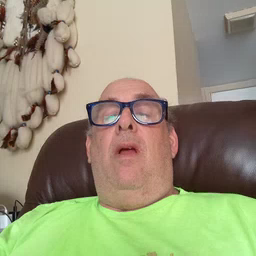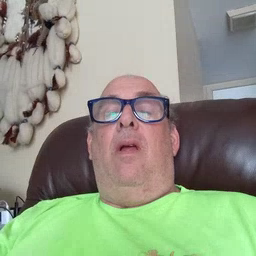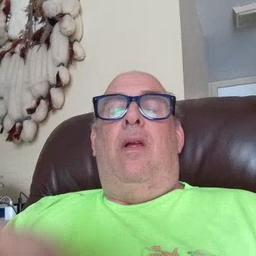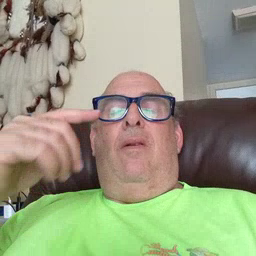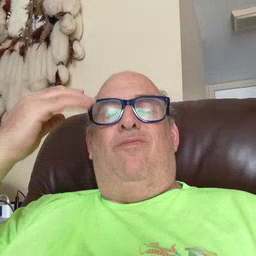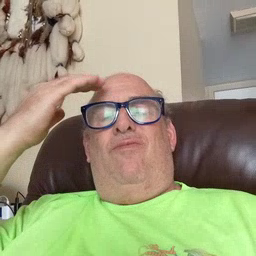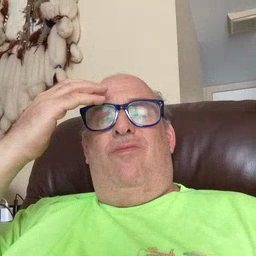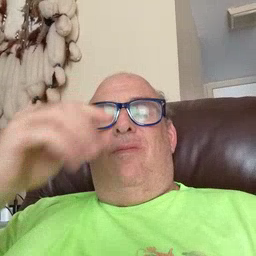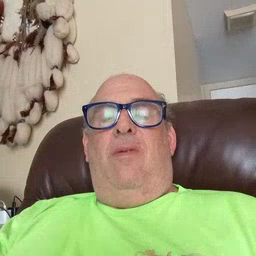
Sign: think